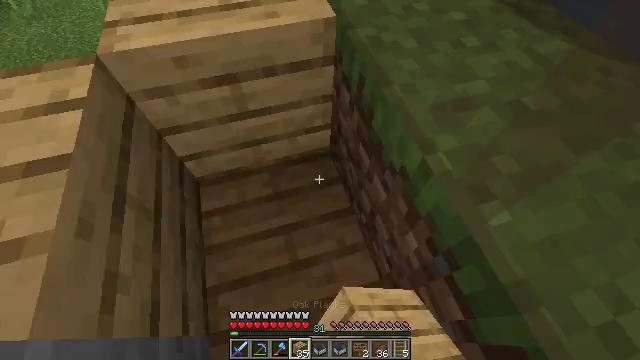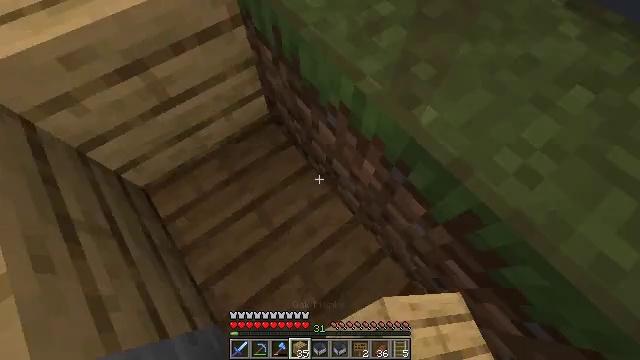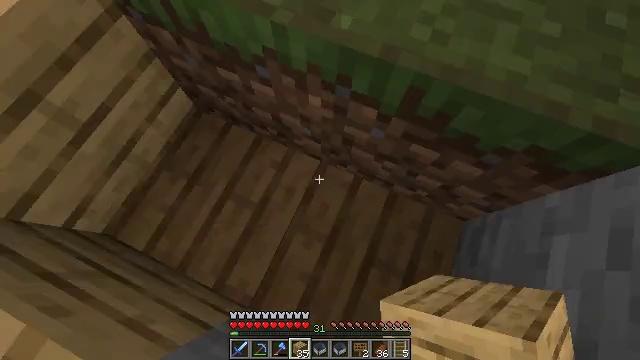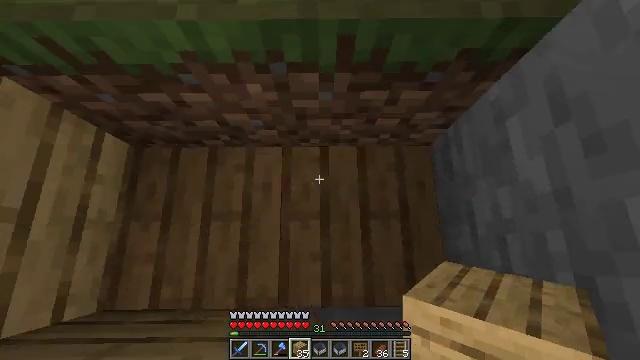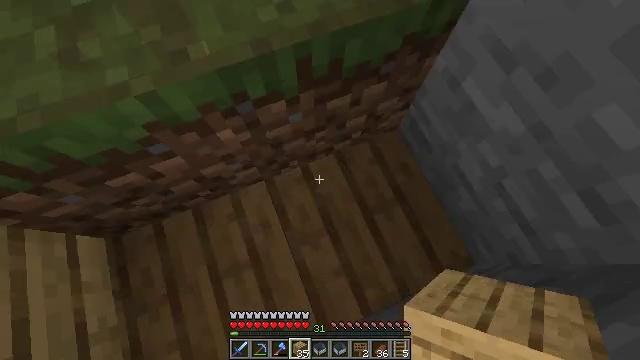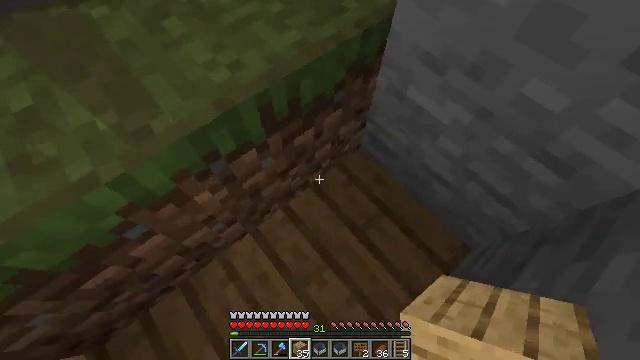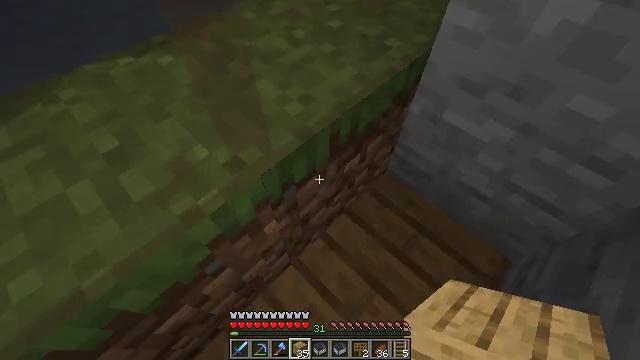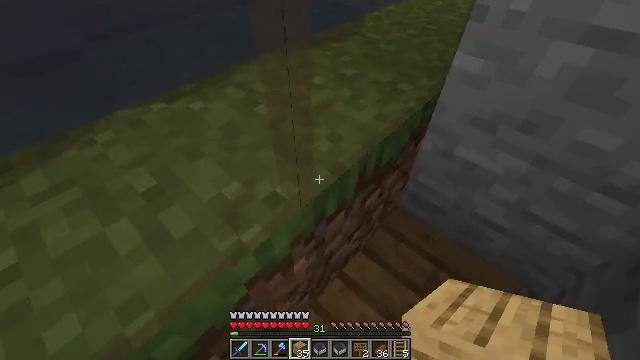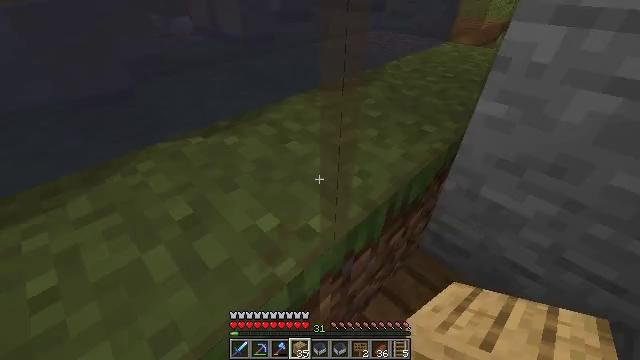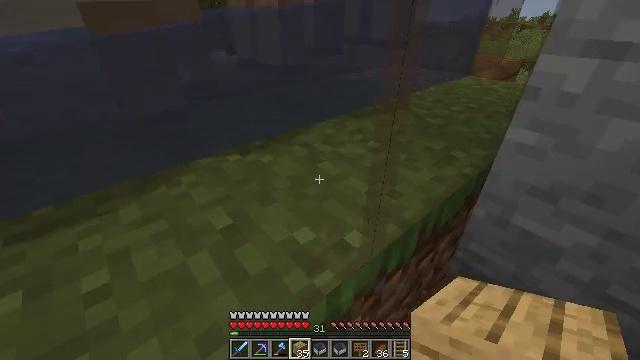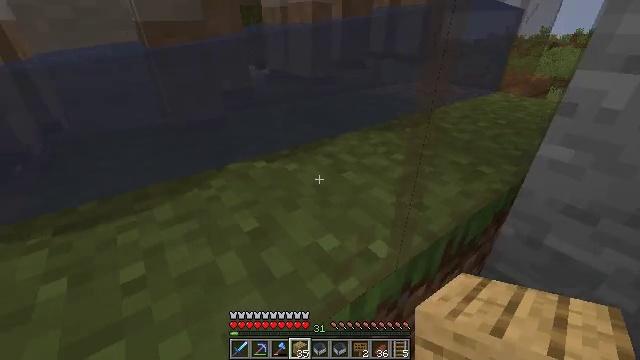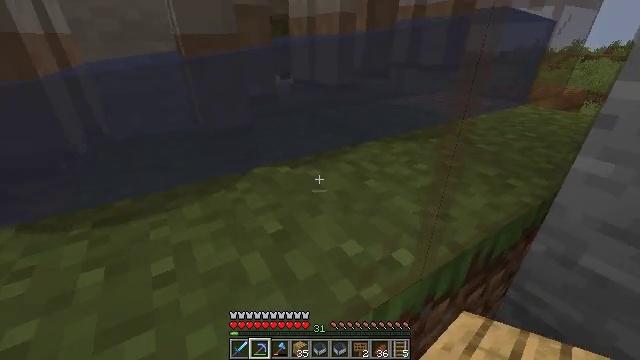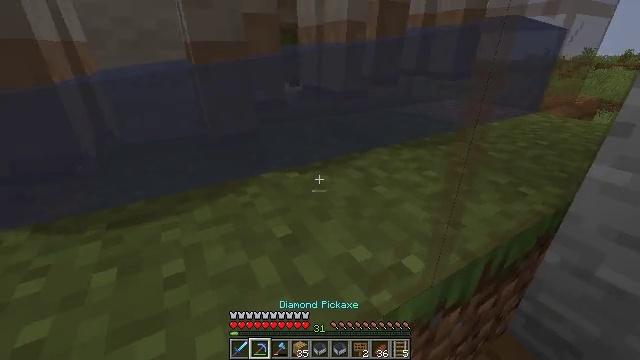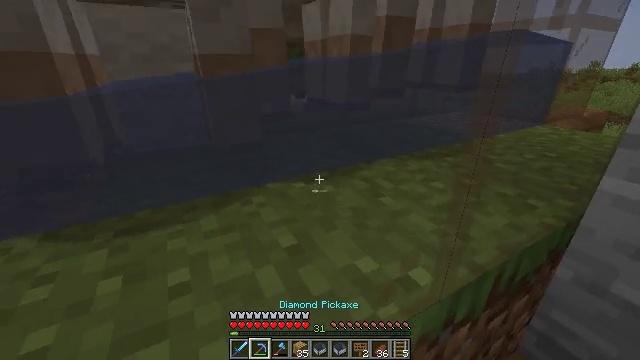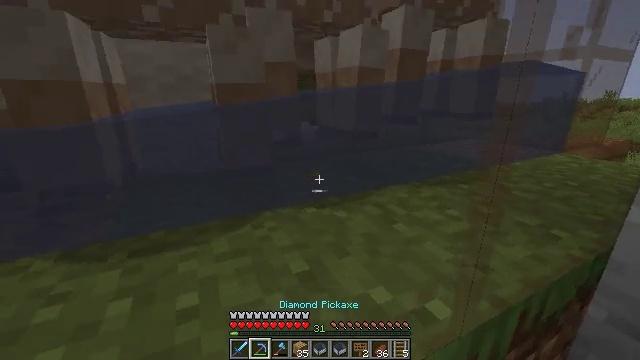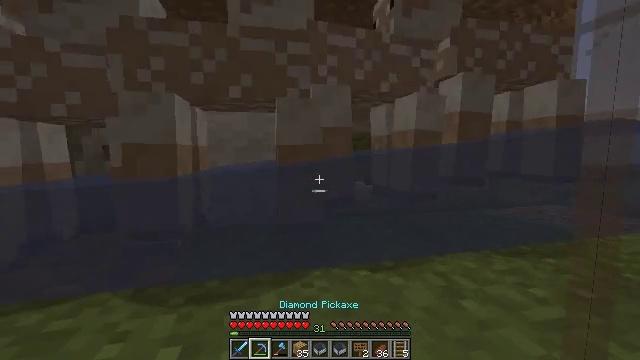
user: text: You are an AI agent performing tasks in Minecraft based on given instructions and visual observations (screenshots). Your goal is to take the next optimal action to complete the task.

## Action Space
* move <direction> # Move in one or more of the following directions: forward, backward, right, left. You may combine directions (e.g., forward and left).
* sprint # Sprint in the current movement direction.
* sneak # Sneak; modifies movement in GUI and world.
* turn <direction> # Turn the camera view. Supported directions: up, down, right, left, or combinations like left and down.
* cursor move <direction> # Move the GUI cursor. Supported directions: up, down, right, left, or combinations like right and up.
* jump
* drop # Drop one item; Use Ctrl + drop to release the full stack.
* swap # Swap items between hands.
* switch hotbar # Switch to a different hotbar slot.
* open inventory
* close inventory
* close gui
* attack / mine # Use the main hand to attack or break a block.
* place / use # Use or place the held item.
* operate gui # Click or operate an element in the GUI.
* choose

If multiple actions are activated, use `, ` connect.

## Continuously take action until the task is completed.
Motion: motion action
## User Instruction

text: Smash the brown stained glass.
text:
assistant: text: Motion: move back and move left, turn right and down
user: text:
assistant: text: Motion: move back and move left, turn right and down
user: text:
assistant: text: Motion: move left, turn right and down
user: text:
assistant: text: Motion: move left, turn right and up
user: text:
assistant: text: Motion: move left, turn right and up
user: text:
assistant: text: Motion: move left, turn right and up
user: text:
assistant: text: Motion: move left, turn right and up
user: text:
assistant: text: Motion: turn left and up
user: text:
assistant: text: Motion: turn left and up
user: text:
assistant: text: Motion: turn left and up
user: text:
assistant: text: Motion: turn left and up, switch to hotbar 2
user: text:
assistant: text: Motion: turn left and up, switch to hotbar 2
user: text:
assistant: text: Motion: turn left and up, switch to hotbar 2
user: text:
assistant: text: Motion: turn left and up
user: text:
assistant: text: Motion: turn left and up
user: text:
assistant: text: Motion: no_op
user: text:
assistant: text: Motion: move right
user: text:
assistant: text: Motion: move right, turn left and down
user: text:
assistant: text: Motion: move right, turn left and up
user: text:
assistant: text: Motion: no_op
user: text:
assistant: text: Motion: no_op
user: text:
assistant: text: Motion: no_op
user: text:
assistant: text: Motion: turn right and down
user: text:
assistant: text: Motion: turn right and down
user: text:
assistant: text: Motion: move back and move right, turn right
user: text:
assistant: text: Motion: move back and move right
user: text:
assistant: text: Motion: move back and move right
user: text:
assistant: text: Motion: move back and move right
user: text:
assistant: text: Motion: no_op
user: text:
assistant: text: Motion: no_op